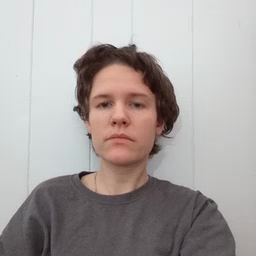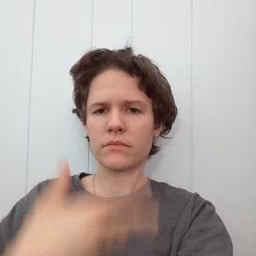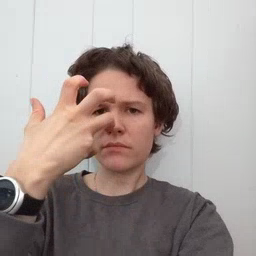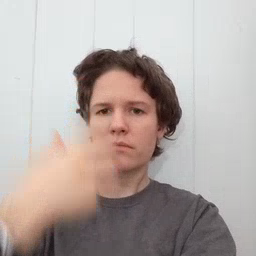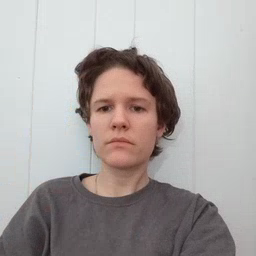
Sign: mad